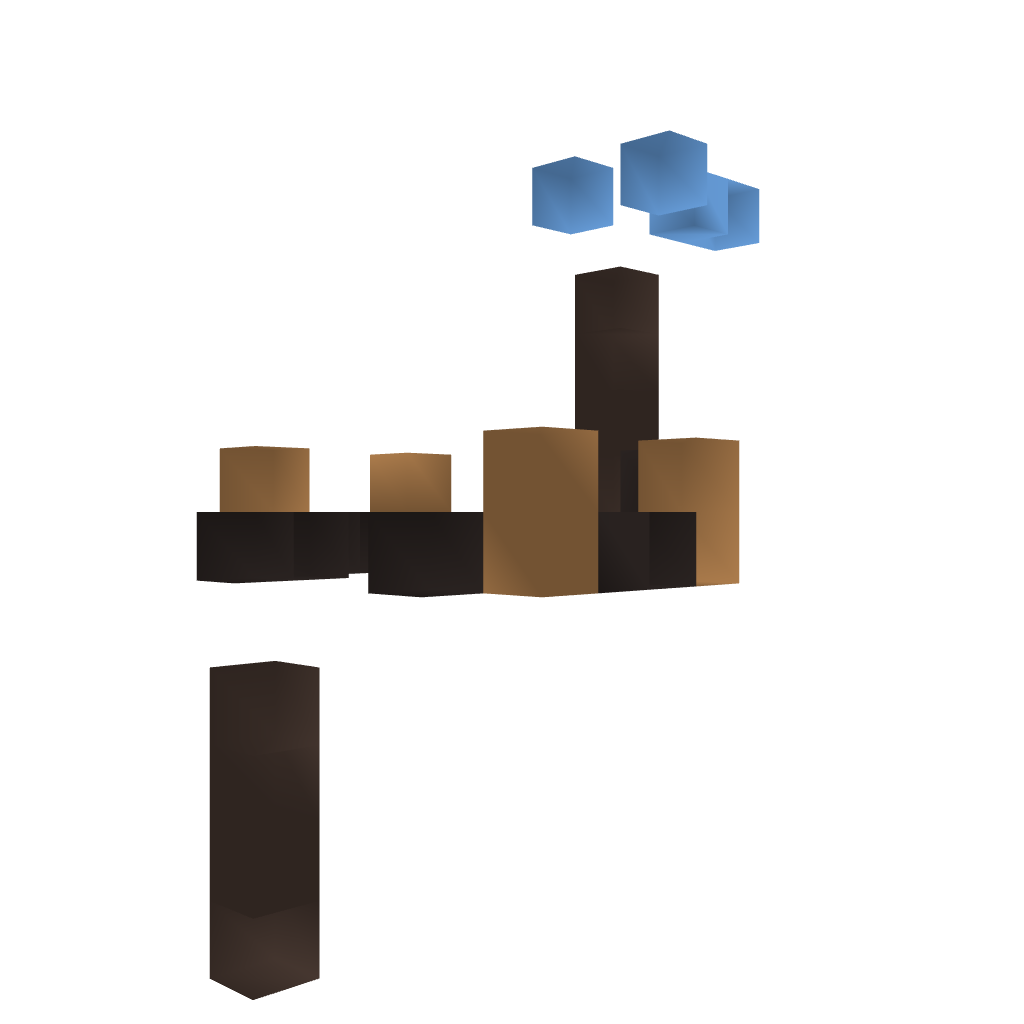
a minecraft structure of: Packed Ice Chicken